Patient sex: F
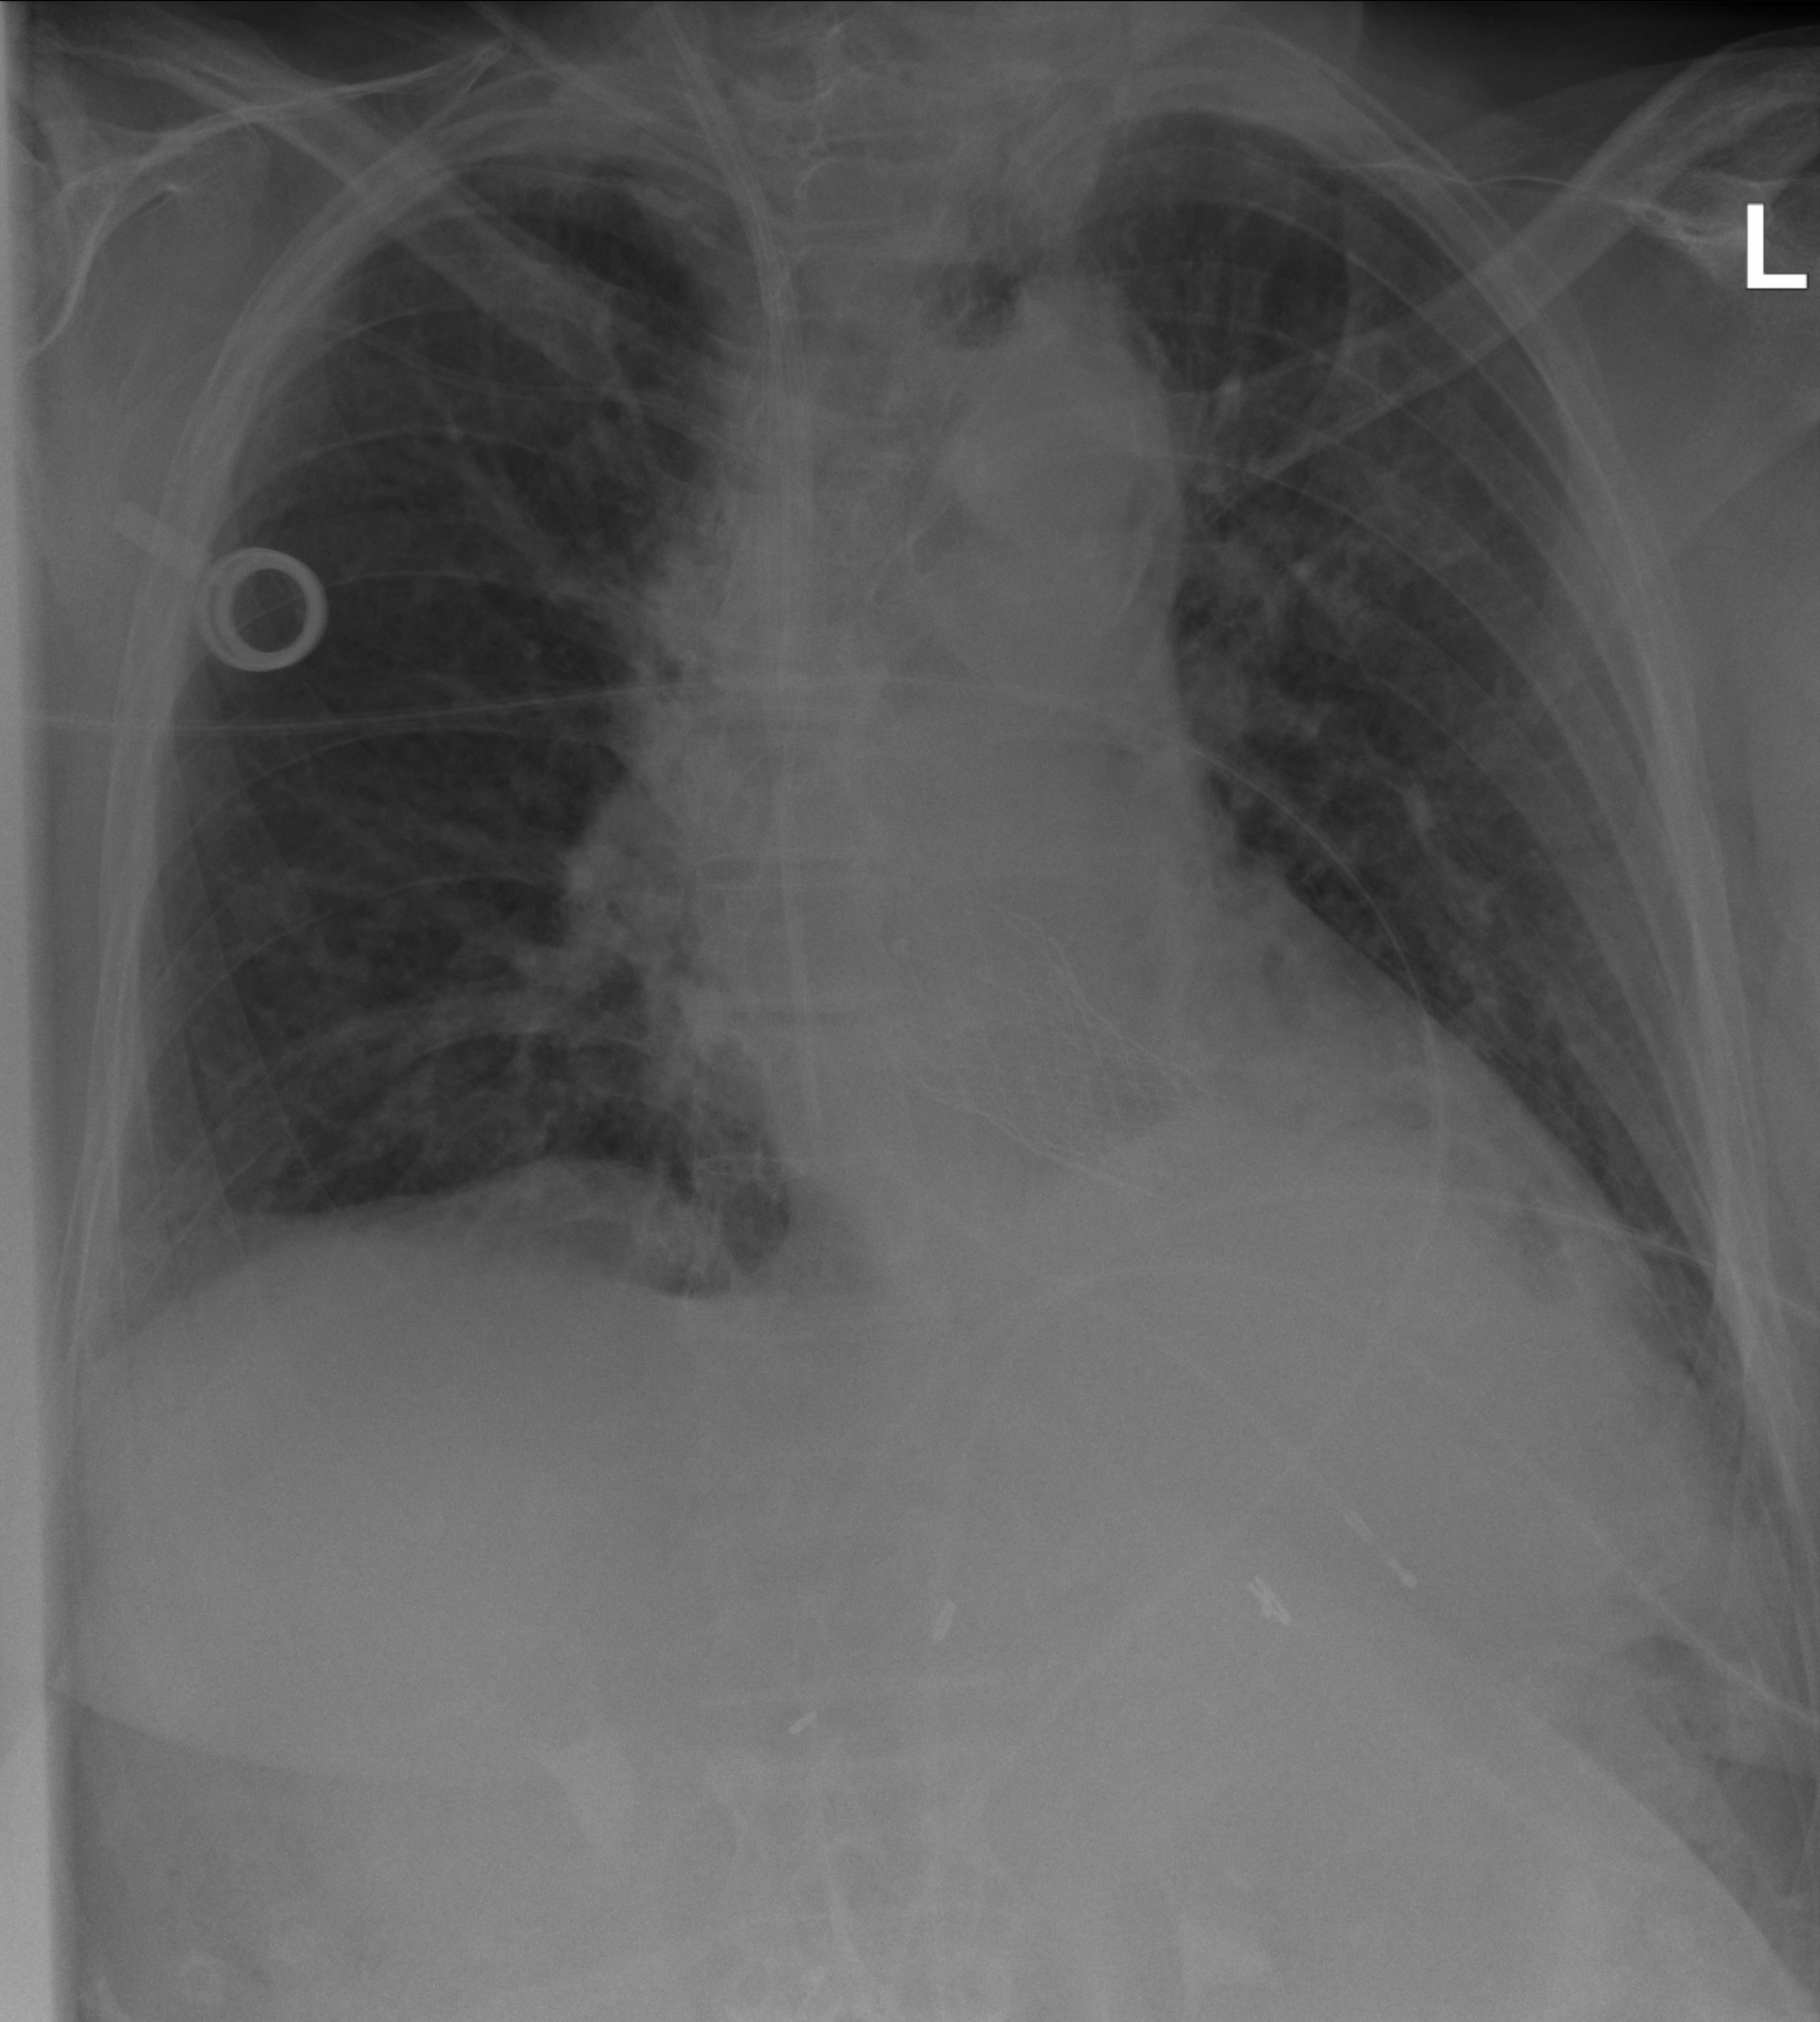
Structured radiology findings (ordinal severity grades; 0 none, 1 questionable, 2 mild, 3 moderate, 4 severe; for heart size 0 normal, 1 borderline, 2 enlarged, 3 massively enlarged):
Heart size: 0
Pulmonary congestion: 0
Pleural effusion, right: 2
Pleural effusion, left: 1
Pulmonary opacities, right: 0
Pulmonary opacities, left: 0
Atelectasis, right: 2
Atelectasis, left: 2